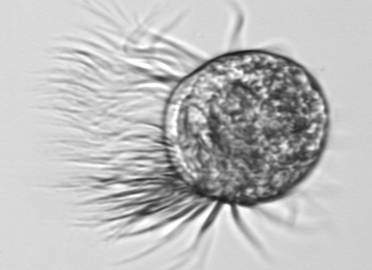
Label: Pelagostrobilidium